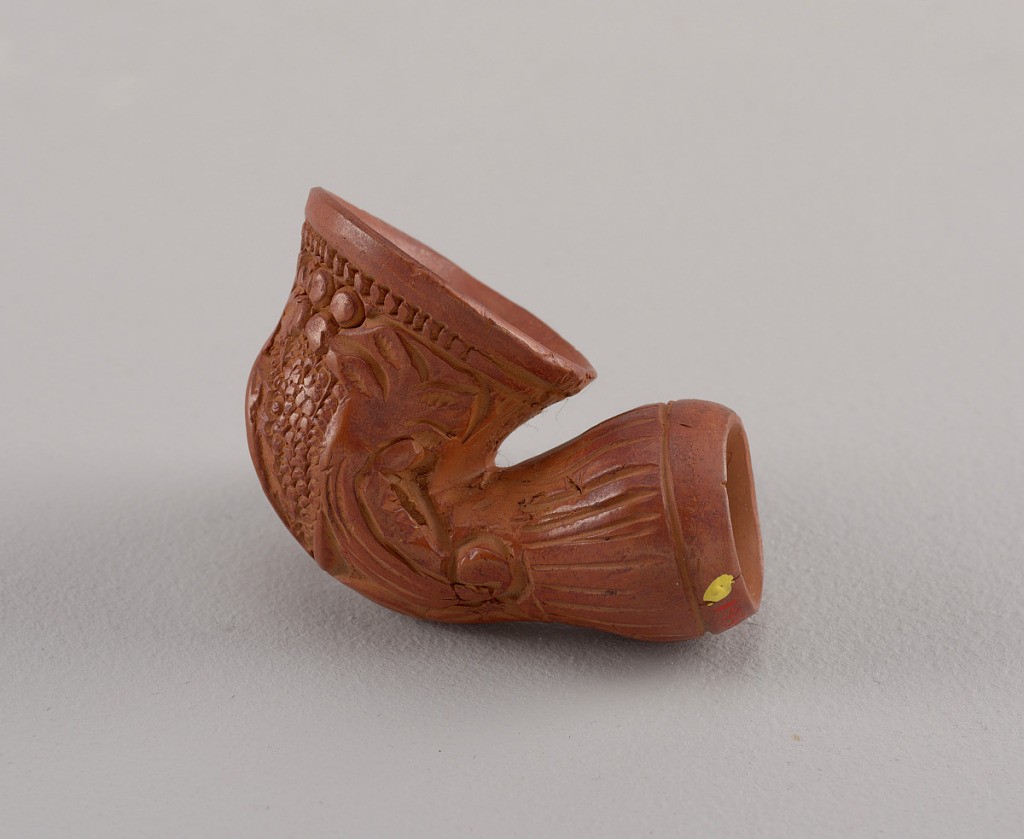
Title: Pipe bowls [3]
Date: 19th century
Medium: clay
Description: Three red pipe bowls with molded decoration on exterior walls. Originally part of a set of 16 objects accession numbered: 1951-185-33-a/p - see records for 1951-185-33-a/h and 1951-185-33-l/p which are deaccessioned.